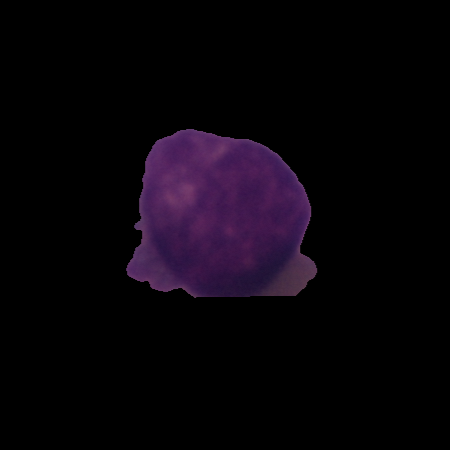
Label: cancer